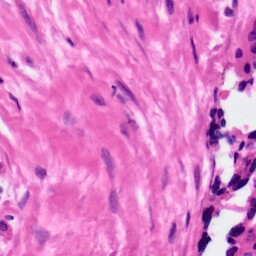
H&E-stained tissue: Ovarian